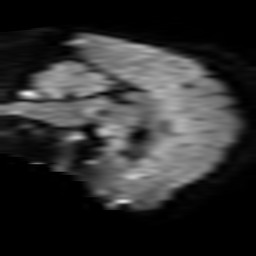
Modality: TRACE
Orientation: sagittal
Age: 41
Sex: female
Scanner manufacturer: philips
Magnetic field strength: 3 T
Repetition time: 3.082 s
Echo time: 0.076 s